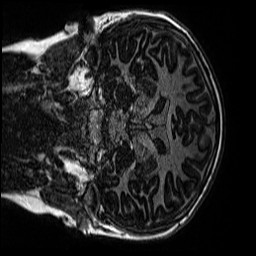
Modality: MP2RAGE
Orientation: coronal
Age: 12
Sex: male
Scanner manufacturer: siemens
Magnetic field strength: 3 T
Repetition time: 4 s
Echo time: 0.00299 s